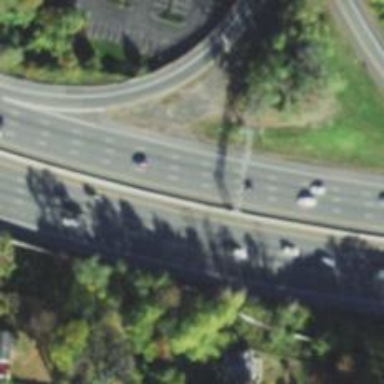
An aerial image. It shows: Asphalt motorway.